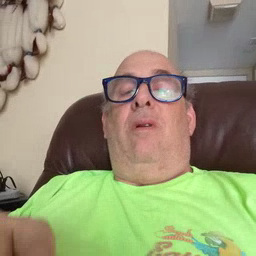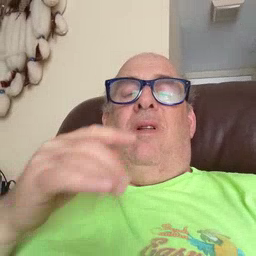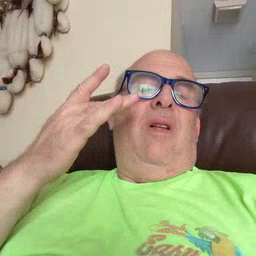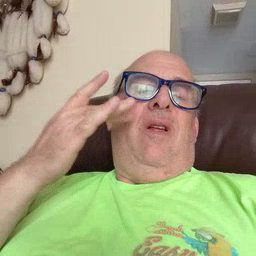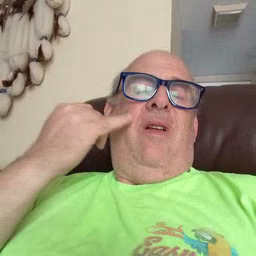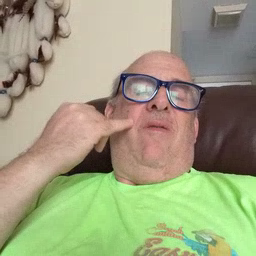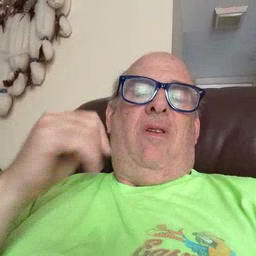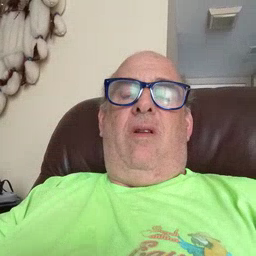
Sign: if